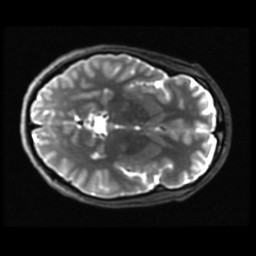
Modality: T2w
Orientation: axial
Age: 22
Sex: female
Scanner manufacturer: ge
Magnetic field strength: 3 T
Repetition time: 8.947 s
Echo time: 0.09798 s